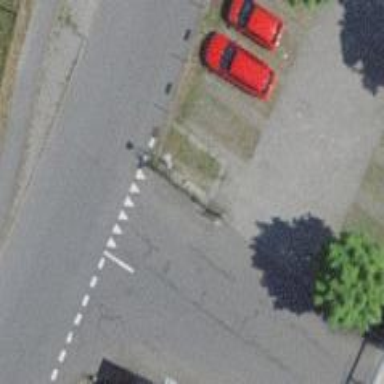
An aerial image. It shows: Car-sharing service available at this location.